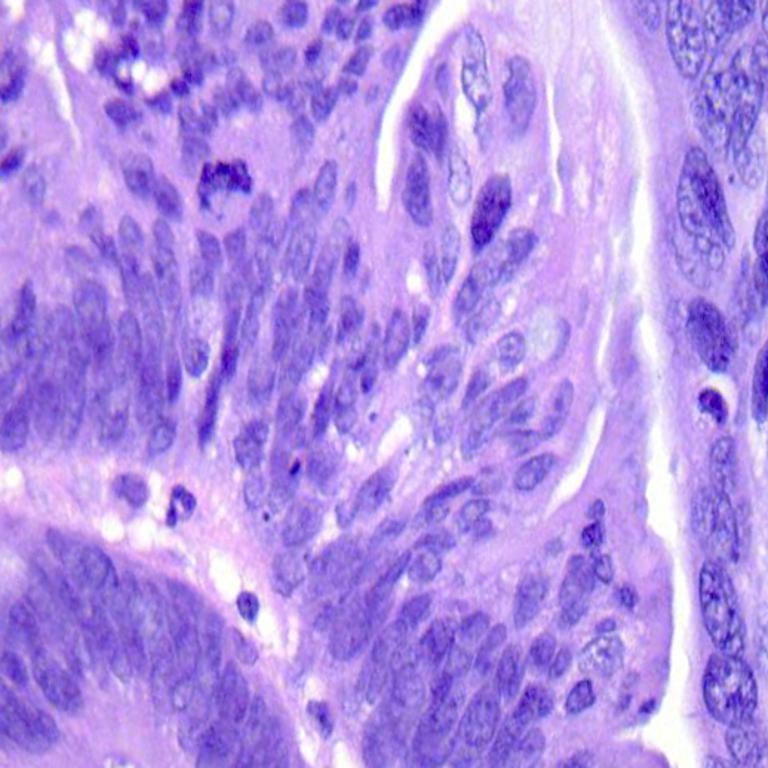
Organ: colon
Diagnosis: adenocarcinomas